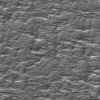
Atmospheric dust classification: not_dusty